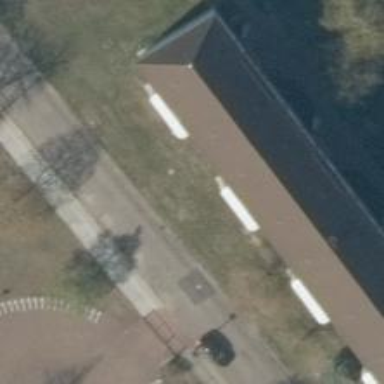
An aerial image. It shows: Asphalt driveway for service vehicles.